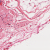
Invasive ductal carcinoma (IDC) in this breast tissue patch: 0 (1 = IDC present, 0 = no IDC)